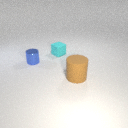
small blue metal cylinder to the left of small cyan rubber cube